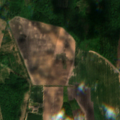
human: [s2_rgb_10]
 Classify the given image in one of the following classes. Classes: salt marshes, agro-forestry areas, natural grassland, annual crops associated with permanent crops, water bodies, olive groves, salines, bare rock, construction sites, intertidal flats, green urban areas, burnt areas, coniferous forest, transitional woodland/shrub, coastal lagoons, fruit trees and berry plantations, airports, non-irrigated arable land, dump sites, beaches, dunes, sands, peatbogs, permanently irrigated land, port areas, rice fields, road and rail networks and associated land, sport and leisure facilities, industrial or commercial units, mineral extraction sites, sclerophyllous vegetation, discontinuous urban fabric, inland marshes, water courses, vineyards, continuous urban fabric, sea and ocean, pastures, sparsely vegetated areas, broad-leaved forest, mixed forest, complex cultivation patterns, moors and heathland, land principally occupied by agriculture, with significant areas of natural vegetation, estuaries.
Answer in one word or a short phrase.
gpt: non-irrigated arable land, broad-leaved forest, mixed forest